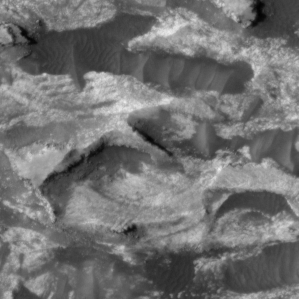
Label: non_frost